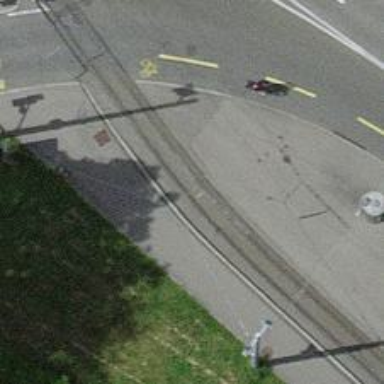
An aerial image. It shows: Tram crossing on the railway.